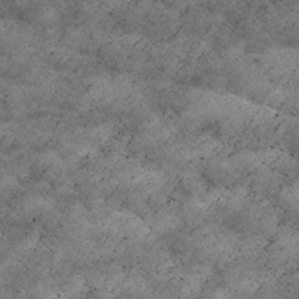
Label: non_frost